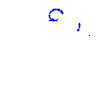
Particle: kaon